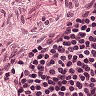
Metastatic tissue present: no